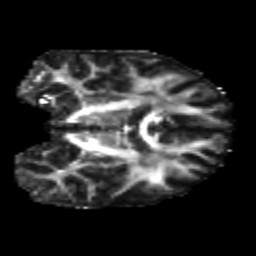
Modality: FA
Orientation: coronal
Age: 21
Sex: male
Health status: healthy
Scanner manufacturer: philips
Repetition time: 7.387 s
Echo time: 0.08599 s